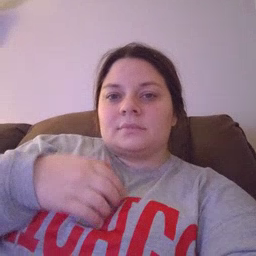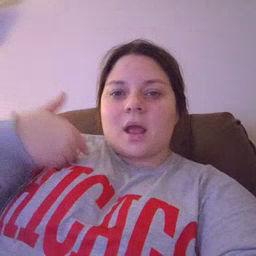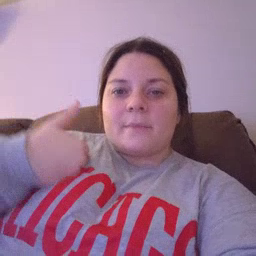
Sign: animal